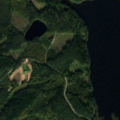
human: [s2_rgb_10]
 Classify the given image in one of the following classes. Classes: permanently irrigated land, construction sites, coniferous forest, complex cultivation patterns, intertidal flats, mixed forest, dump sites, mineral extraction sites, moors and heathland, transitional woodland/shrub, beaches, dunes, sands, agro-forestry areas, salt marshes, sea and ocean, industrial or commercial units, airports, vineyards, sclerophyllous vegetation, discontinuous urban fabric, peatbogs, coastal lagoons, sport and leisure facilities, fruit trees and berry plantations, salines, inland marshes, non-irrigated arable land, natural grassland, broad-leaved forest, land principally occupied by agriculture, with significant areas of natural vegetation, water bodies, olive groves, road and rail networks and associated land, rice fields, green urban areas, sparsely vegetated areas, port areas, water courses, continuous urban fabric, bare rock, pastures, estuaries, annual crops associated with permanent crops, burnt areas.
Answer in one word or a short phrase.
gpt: coniferous forest, mixed forest, water bodies